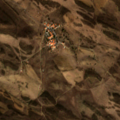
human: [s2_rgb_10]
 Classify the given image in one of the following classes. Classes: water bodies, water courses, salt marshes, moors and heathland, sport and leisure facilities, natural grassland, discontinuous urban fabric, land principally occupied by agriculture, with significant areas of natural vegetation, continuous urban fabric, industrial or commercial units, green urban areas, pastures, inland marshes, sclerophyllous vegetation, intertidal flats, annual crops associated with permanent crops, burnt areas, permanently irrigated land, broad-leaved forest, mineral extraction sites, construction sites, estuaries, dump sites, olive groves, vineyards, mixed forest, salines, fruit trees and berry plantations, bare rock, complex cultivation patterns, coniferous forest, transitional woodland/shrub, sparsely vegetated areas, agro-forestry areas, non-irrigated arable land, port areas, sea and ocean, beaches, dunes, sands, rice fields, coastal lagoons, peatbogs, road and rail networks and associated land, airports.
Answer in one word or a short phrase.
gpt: non-irrigated arable land, land principally occupied by agriculture, with significant areas of natural vegetation